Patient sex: M
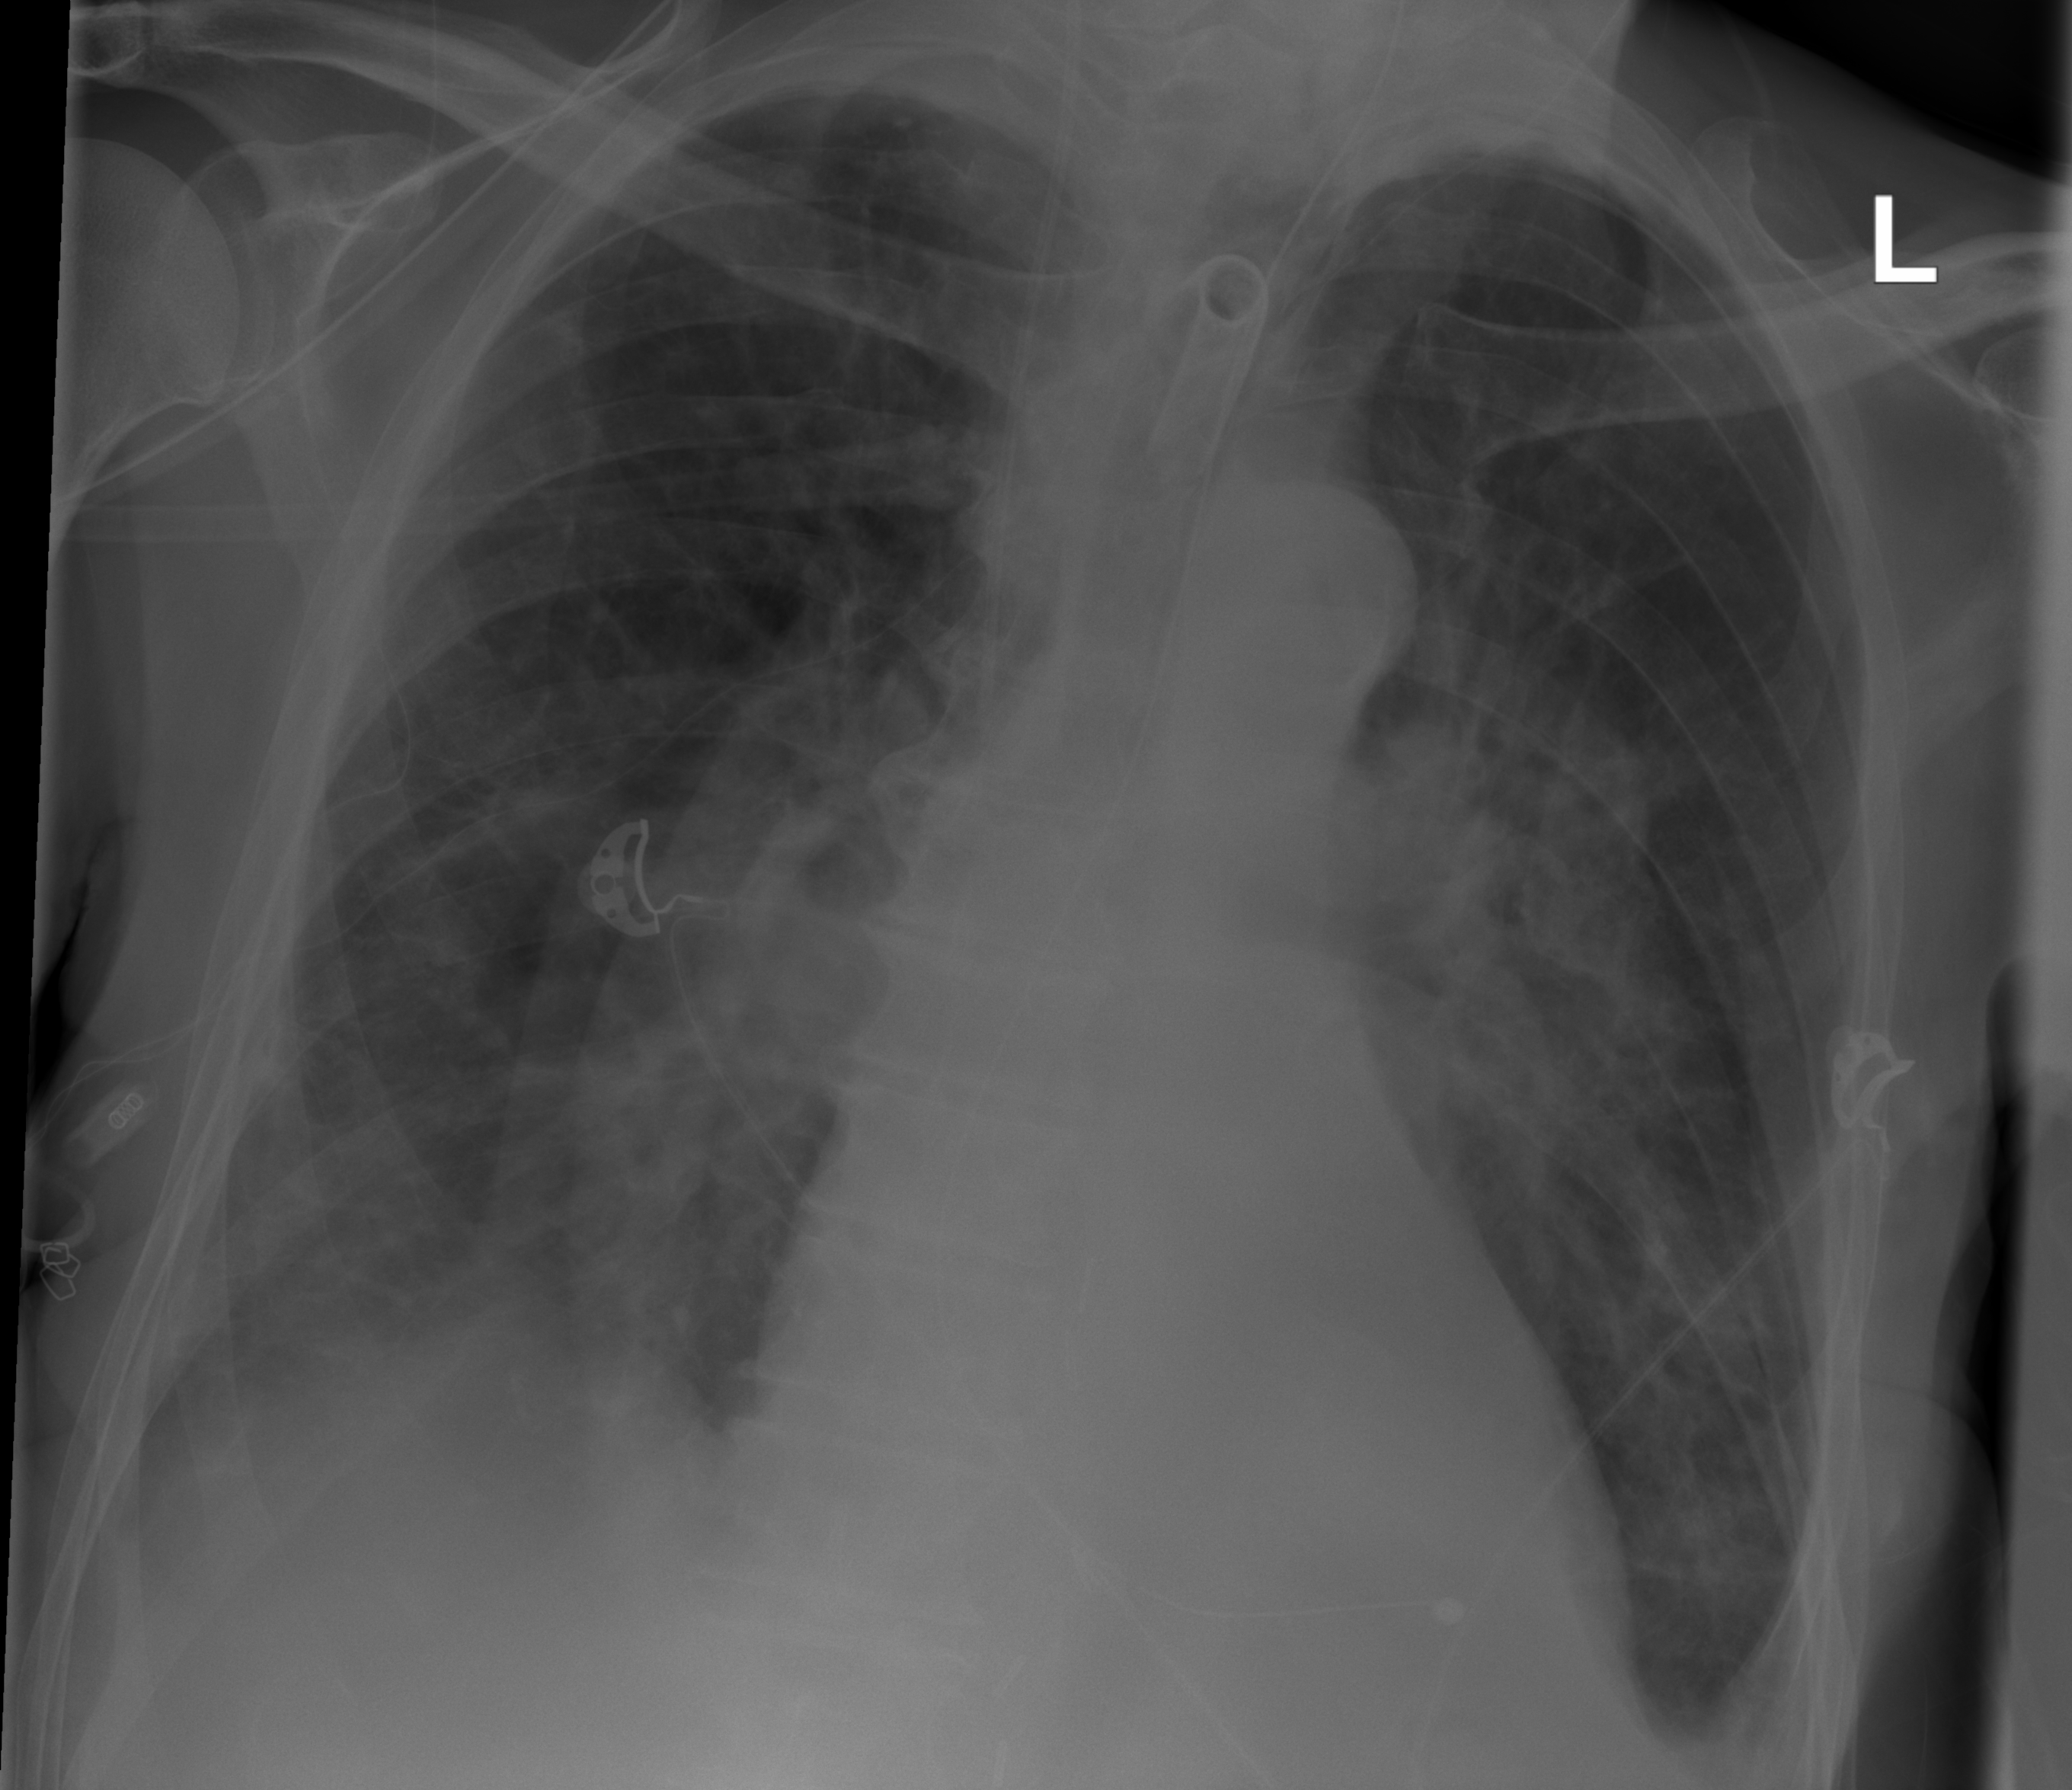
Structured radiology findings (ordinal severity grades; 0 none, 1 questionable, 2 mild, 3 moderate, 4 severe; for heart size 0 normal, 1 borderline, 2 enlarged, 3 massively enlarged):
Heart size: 0
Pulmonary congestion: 2
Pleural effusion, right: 1
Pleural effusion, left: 2
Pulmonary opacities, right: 2
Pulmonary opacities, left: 3
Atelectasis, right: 2
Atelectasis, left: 2